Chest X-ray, PA view. Patient: 33 years old, sex M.
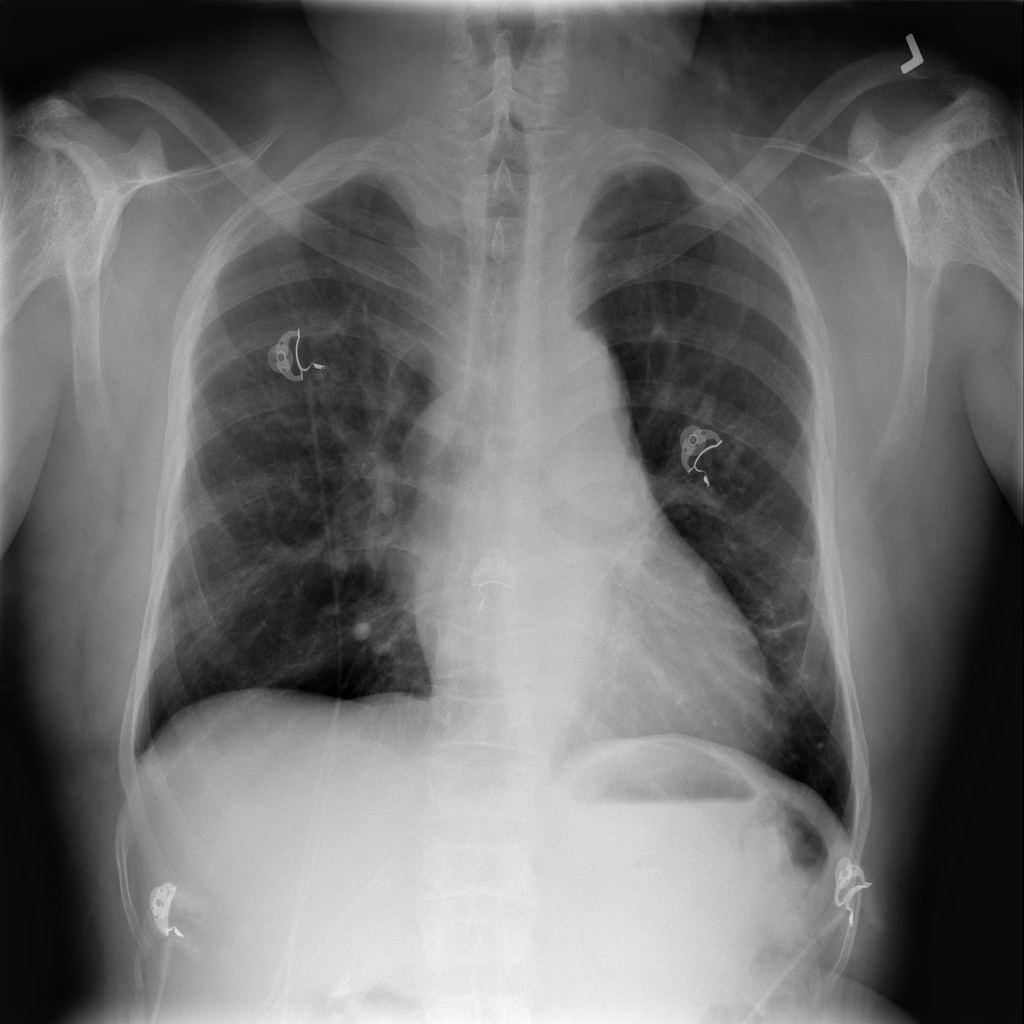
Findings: Infiltration